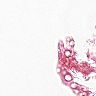
Metastatic tissue present: no